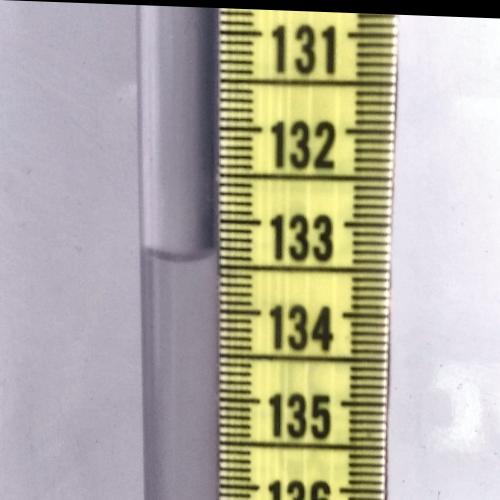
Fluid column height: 133.4 cm